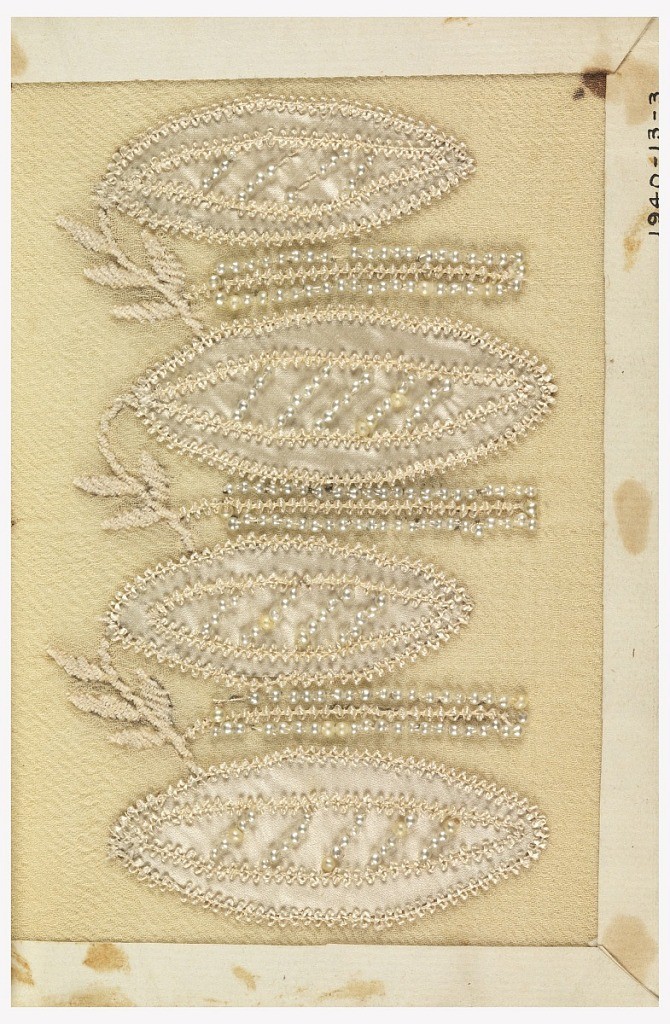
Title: Salesman's sample
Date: early 19th century
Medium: silk, glass beads Technique: embroidered
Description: Sample of dress trimming of chenille embroidery of leaves and applied ornament made up of knotted white silk and glass beads on satin forming long ovals and pendants representing floral forms, all on thin white ground (plain cloth). Mounted in paper folder